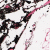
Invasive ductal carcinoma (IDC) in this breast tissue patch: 0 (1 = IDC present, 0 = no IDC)